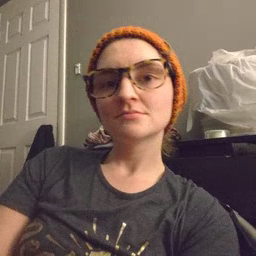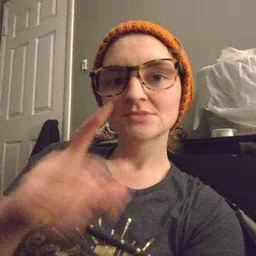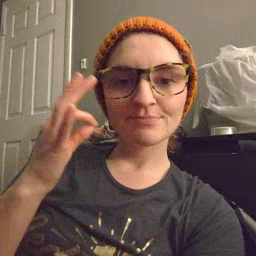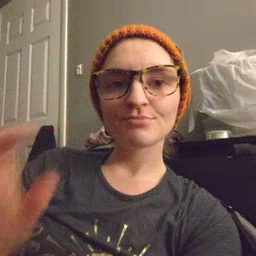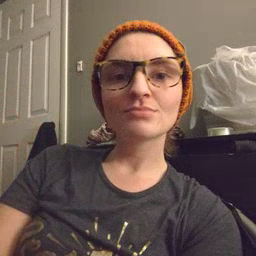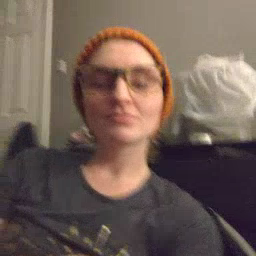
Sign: cat